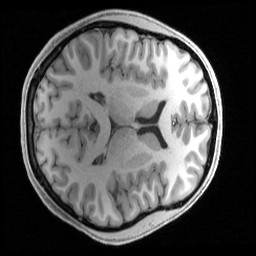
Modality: T1w
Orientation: axial
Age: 23
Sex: female
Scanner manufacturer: siemens
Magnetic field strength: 3 T
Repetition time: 2.4 s
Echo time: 0.00231 s